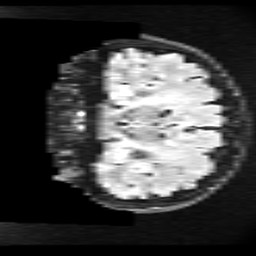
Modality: FLAIR
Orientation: coronal
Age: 49
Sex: male
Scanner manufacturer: ge
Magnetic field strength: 3 T
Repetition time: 11 s
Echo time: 0.1497 s